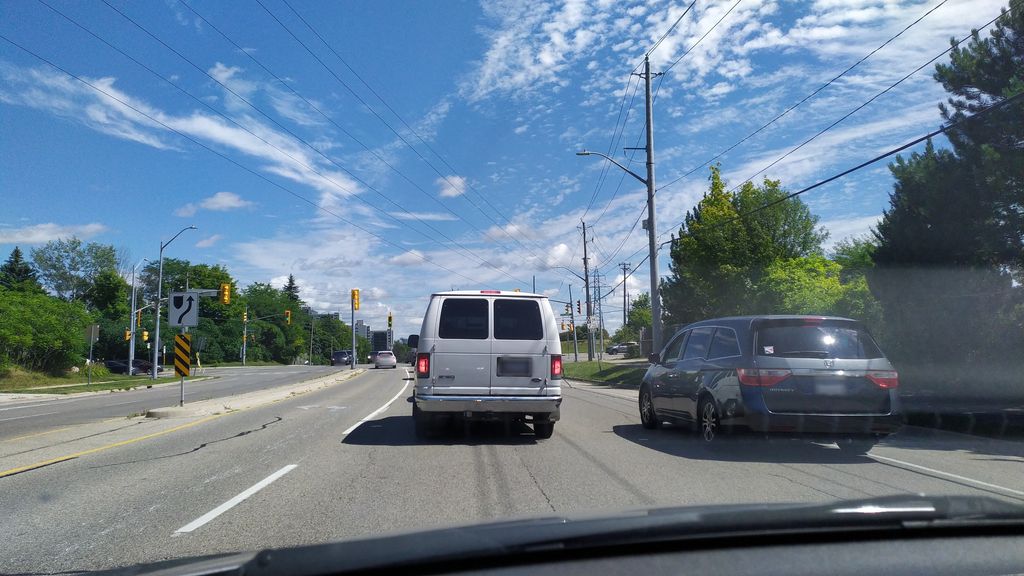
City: kitchener-waterloo